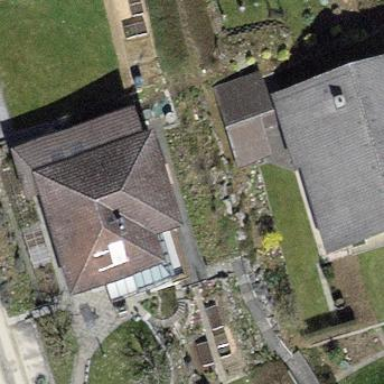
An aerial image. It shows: Building with tiled roof.